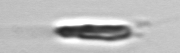
Label: Chrysochromulina